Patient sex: M
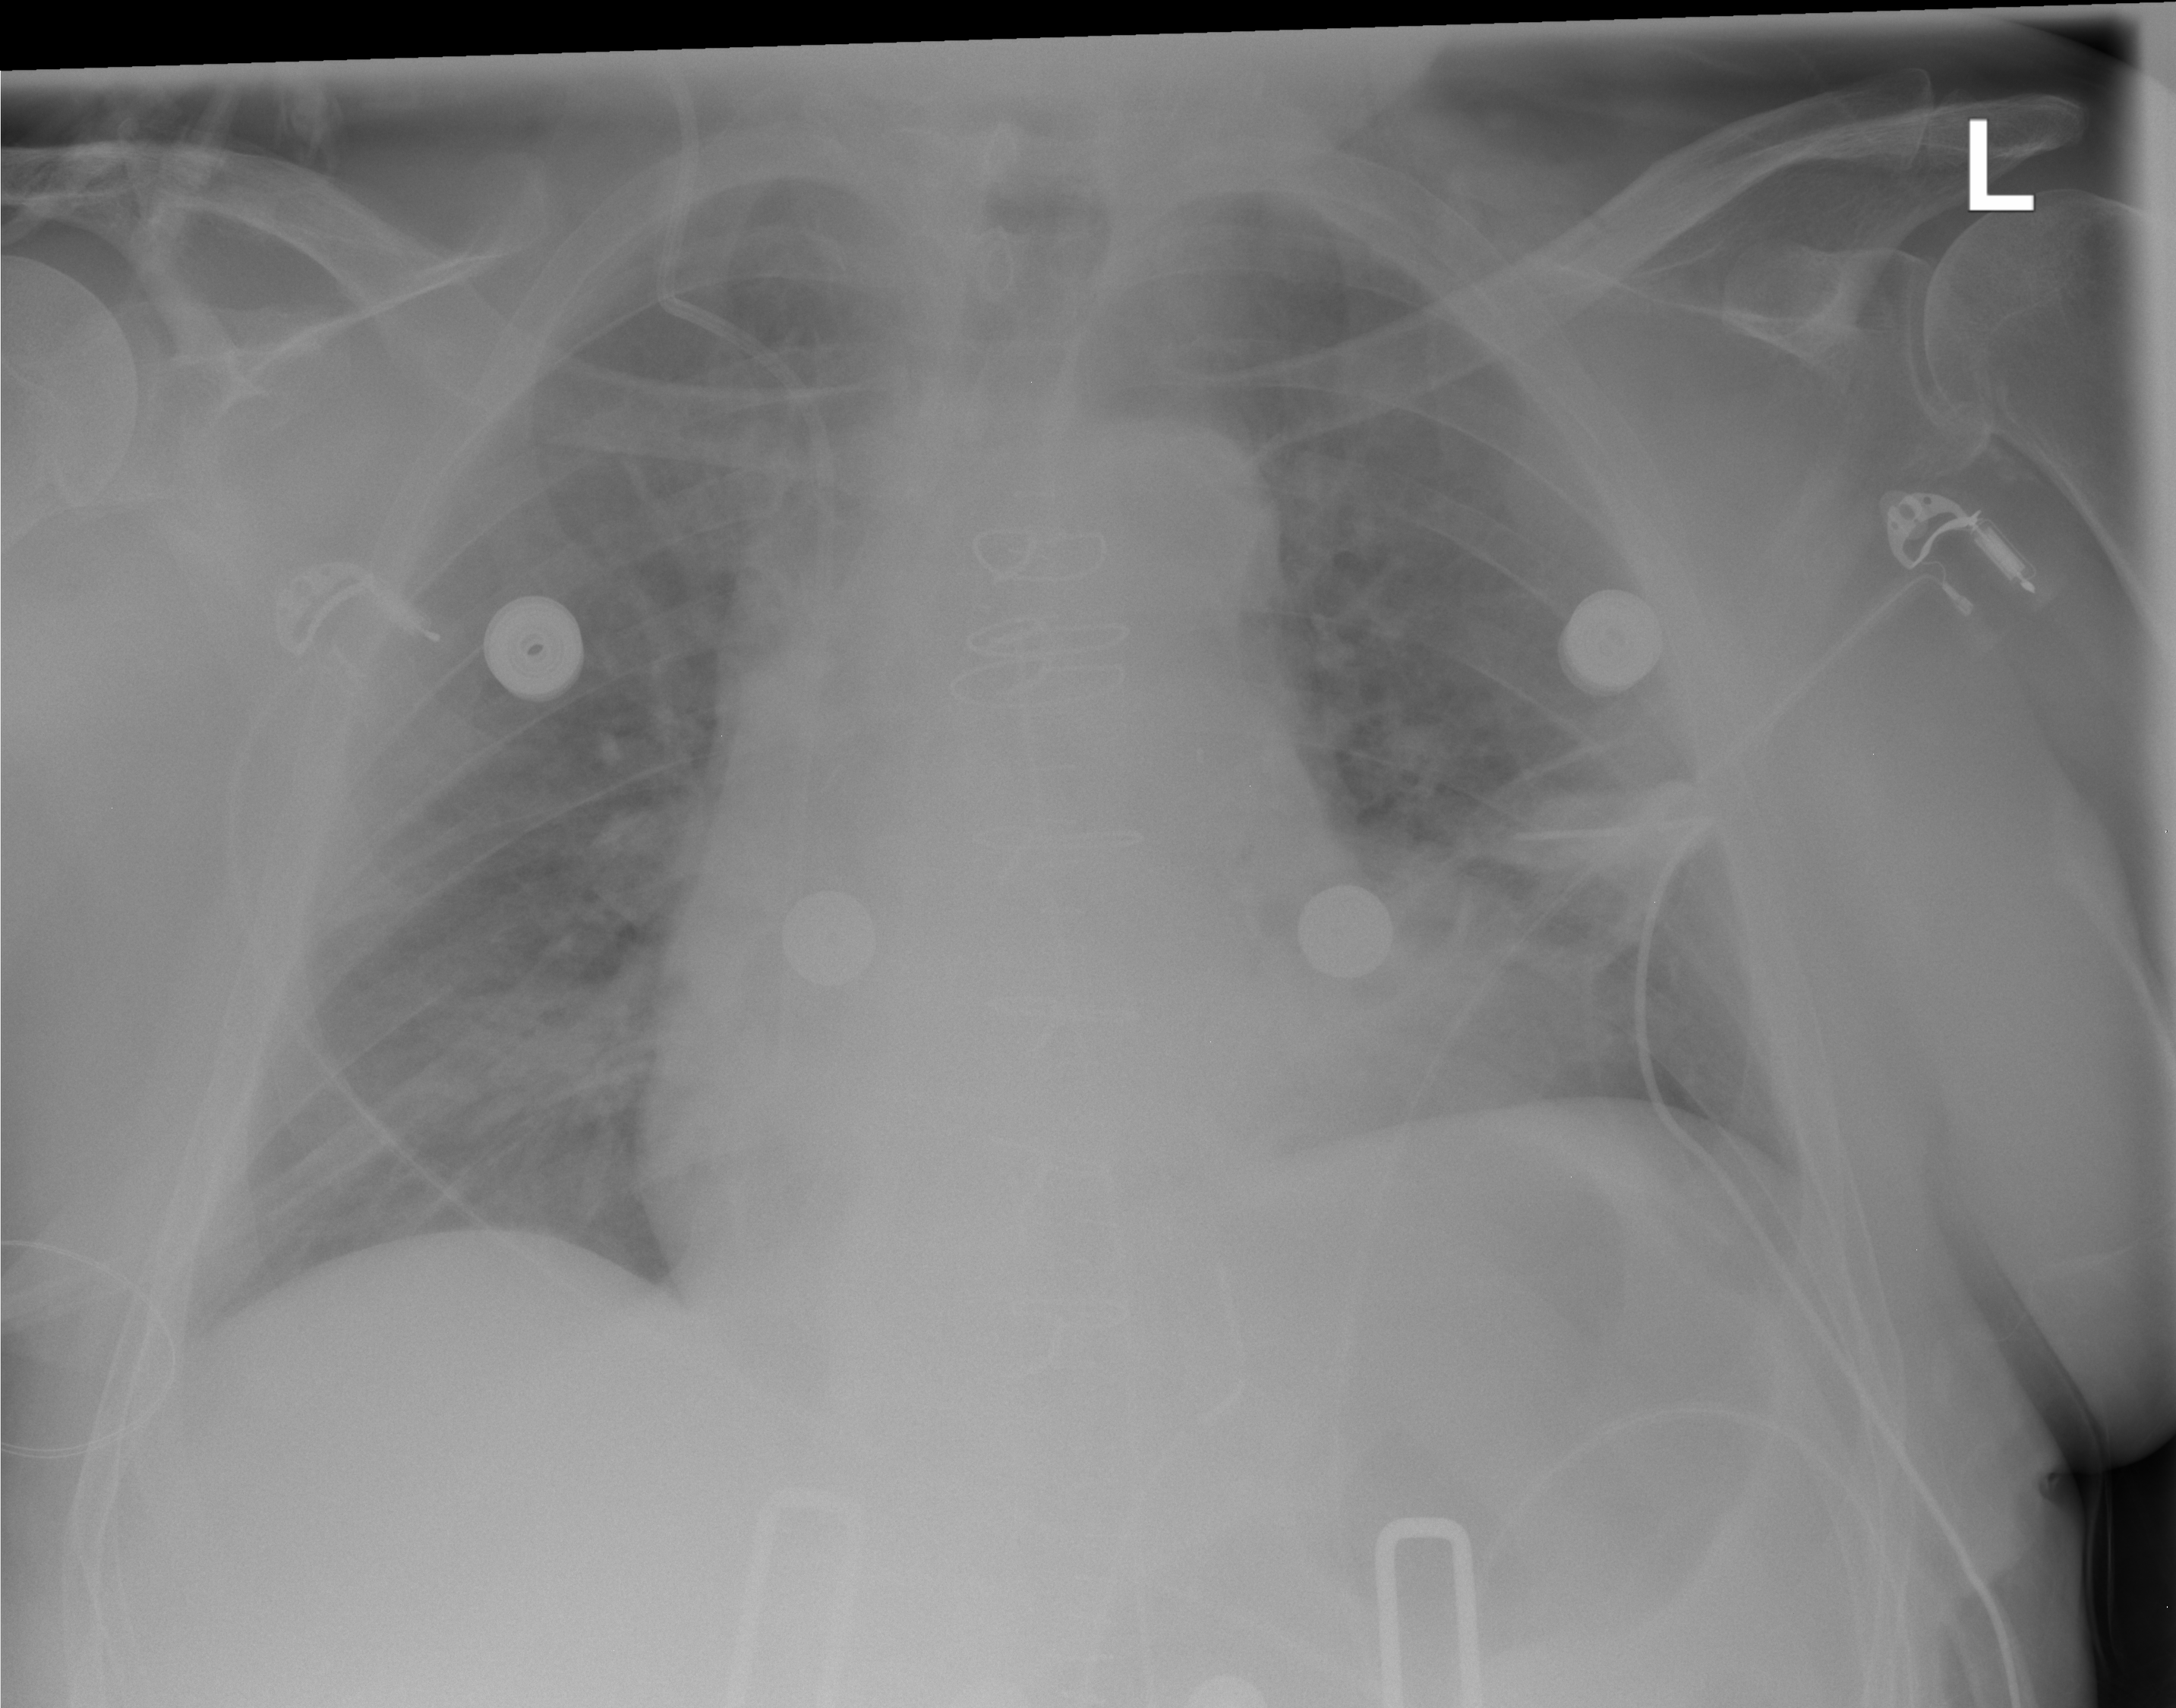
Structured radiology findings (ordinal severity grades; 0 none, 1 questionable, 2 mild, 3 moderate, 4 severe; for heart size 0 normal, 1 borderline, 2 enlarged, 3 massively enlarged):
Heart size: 0
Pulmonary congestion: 2
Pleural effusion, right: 0
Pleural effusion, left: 0
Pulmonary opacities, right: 1
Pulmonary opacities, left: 1
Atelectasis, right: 1
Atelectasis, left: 1